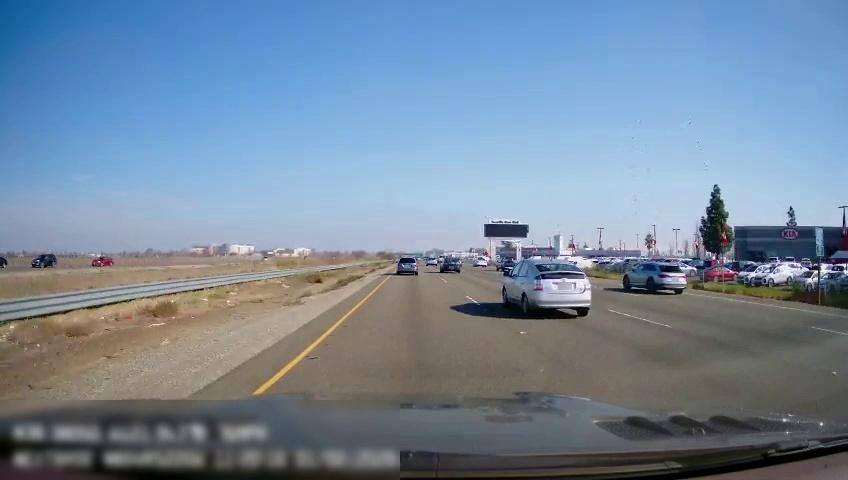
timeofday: Day
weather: Sunny
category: Drivable Space
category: Vehicles | Car
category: Vehicles | Car
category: Vehicles | Car
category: Vehicles | Car
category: Vehicles | Car
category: Vehicles | Car
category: Vehicles | Truck
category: Vehicles | SUV
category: Vehicles | Car
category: Vehicles | Car
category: Lanes | Current Lane
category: Lanes | Current Lane
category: Lanes | Alternate Lane
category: Lanes | Alternate Lane
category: Lanes | Alternate Lane